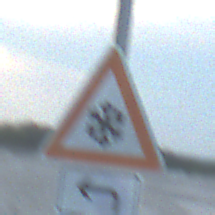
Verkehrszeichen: SchneeOderEisglaette
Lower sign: RichtungsangabeDurchPfeile2
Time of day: SunriseSunset
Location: Outdoor (Beach)
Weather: PartlyCloudy
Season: NotSpecified
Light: Natural